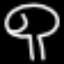
Label: mushroom